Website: apple
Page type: billing-address
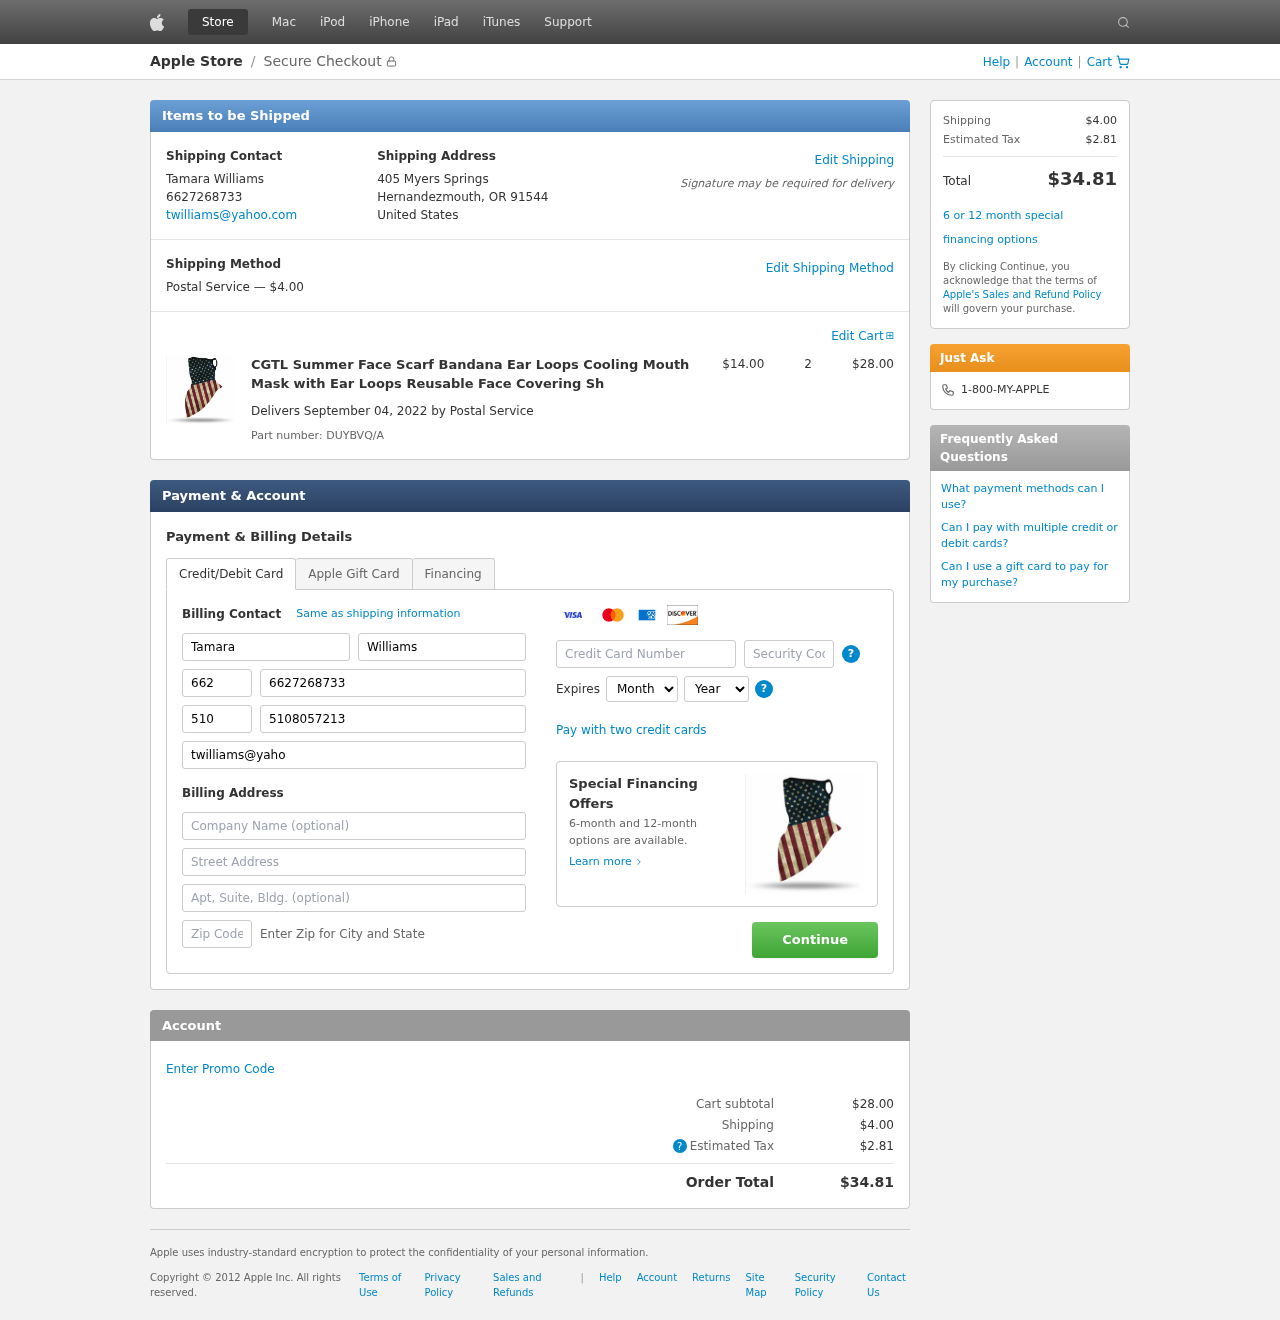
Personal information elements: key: PII_CARD_CVV
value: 424
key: PII_CARD_EXPIRY_MONTH
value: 04
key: PII_CARD_EXPIRY_YEAR
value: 27
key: PII_CARD_NUMBER
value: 2595 3934 9544 9700
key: PII_CITY_STATE_ZIP
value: Hernandezmouth, OR 91544
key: PII_COUNTRY
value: United States
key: PII_EMAIL
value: twilliams@yahoo.com
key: PII_FIRSTNAME
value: Tamara
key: PII_FULLNAME
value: Tamara Williams
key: PII_LASTNAME
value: Williams
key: PII_PHONE
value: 6627268733
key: PII_PHONE_ALT
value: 5108057213
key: PII_PHONE_ALT_AREA
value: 510
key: PII_PHONE_AREA
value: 662
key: PII_STREET
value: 405 Myers Springs
Product elements: key: PRODUCT1_NAME
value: CGTL Summer Face Scarf Bandana Ear Loops Cooling Mouth Mask with Ear Loops Reusable Face Covering Sh
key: PRODUCT1_PRICE
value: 14
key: PRODUCT1_QUANTITY
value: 2
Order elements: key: ORDER_SHIPPING_COST
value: $4.00
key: ORDER_SUBTOTAL
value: $28.00
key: ORDER_DELIVERY_DATE
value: September 04, 2022
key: ORDER_PART_NUMBER
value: DUYBVQ/A
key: ORDER_TAX
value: $2.81
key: ORDER_TOTAL
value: $34.81